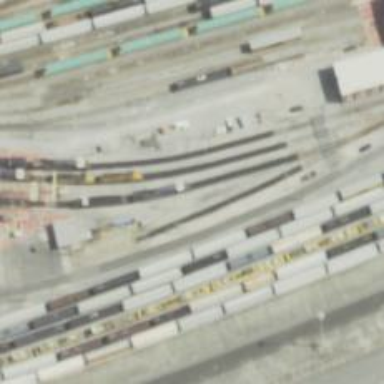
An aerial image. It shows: Railway siding with rails.